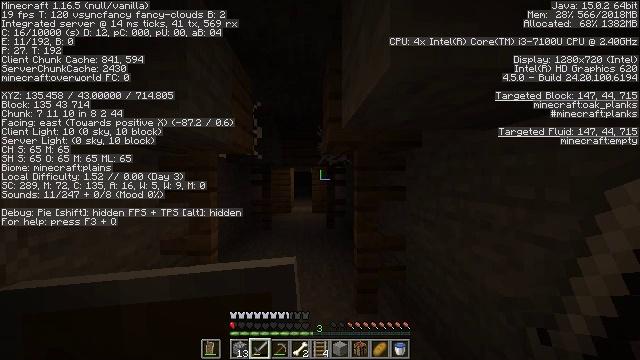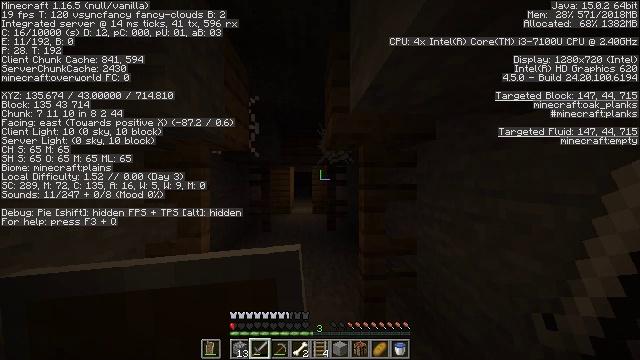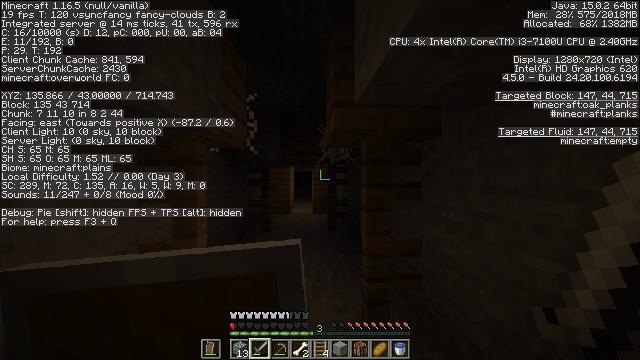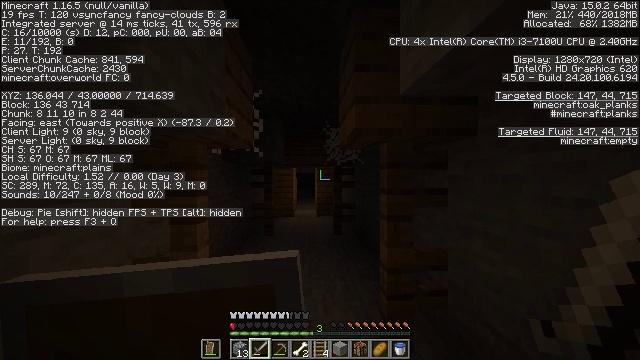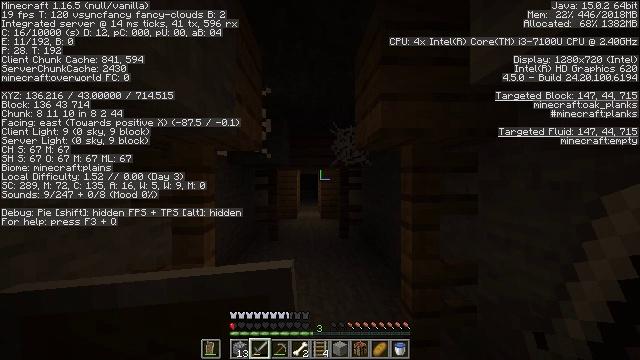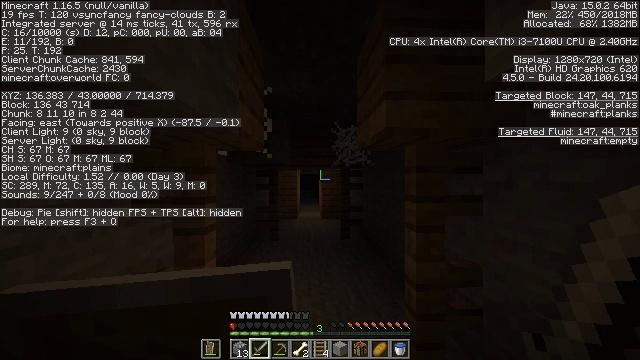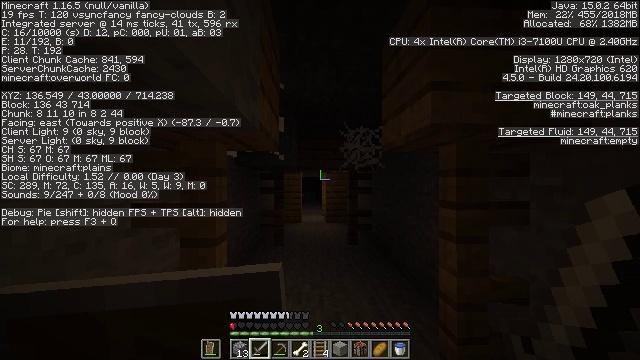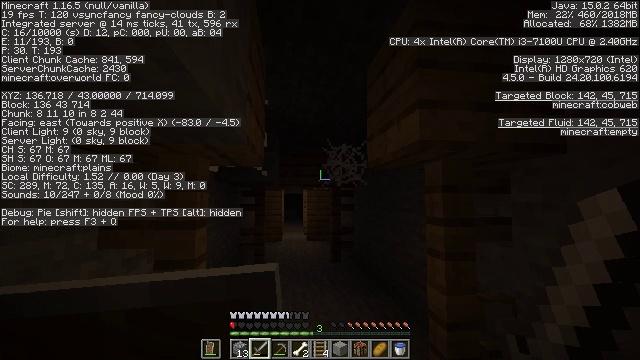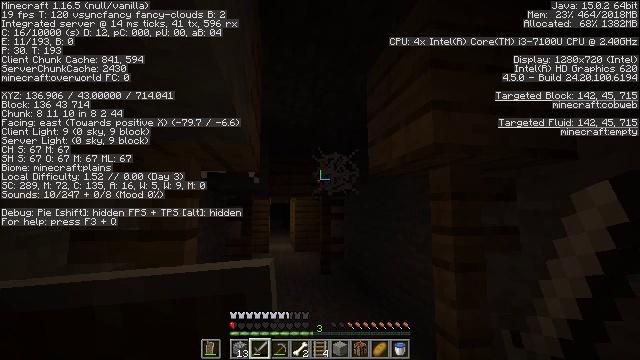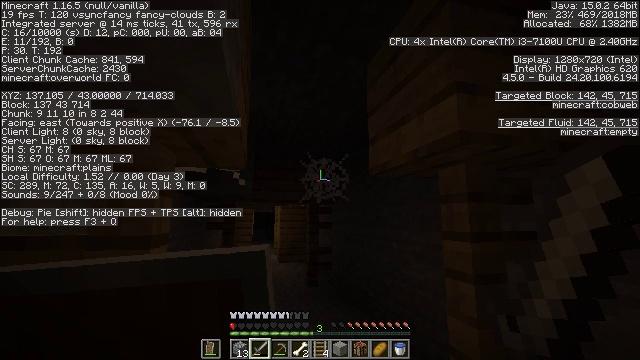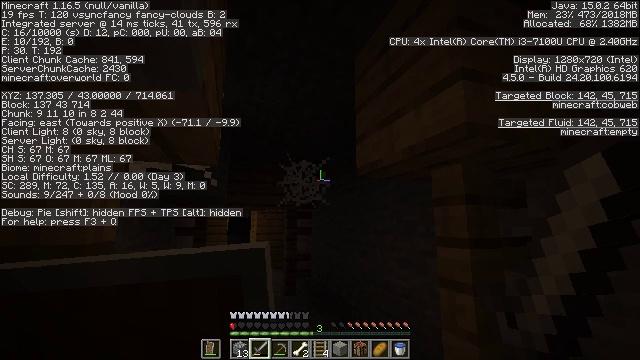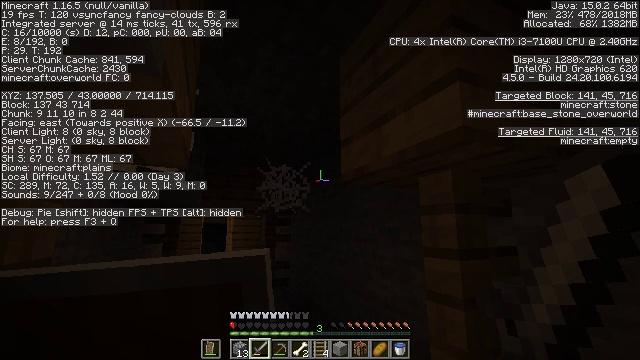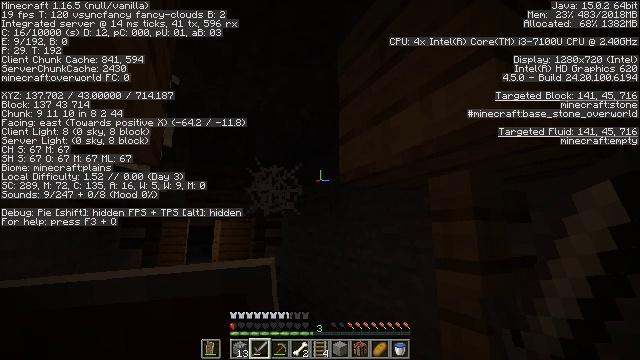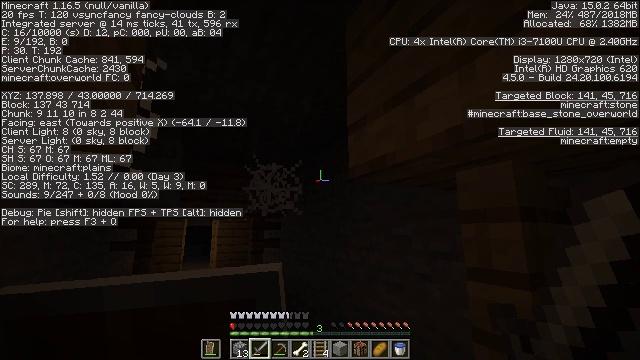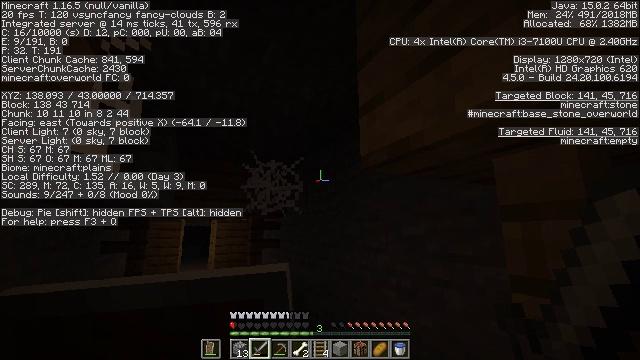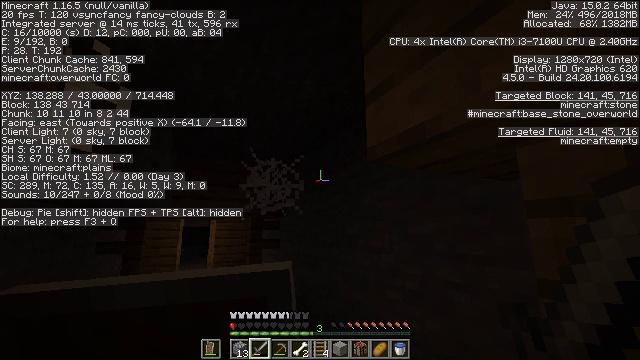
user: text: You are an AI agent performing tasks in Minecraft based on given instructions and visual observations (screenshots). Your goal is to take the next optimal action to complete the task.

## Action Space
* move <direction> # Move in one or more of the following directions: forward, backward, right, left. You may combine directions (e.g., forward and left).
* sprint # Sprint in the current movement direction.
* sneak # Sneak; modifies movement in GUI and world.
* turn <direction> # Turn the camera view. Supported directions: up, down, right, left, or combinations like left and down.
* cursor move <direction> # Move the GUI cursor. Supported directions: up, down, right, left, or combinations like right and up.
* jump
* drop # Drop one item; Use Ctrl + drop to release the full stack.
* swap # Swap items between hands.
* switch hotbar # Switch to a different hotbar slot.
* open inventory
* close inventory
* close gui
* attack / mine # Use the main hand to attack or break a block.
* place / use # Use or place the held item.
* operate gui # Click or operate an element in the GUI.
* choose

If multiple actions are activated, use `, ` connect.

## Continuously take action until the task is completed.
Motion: motion action
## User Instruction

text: Break the cobweb with a sword.
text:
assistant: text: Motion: move forward
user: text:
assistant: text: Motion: move forward and move left
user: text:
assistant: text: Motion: move forward and move left
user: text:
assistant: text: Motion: move forward and move left
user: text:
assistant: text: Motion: move forward and move left
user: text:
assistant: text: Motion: move forward and move left
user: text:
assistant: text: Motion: move forward and move left, turn right and up
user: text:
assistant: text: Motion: move forward, turn right and up
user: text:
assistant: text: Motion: move forward, turn right and up
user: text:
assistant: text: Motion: move forward, turn right and up
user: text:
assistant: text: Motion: move forward, turn right and up
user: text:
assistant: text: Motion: move forward, turn right
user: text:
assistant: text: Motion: move forward
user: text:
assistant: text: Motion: move forward
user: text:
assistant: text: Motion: move forward
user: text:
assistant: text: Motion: move forward, attack / mine
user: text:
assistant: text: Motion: move forward, attack / mine
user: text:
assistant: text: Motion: move forward, turn left and up, attack / mine
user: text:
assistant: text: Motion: attack / mine
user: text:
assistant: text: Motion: attack / mine
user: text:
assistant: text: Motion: attack / mine
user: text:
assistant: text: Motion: attack / mine
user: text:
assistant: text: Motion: attack / mine
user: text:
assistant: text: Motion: attack / mine
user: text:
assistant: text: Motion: move forward, attack / mine
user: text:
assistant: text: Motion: move forward, turn left, attack / mine
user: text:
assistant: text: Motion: move forward, attack / mine
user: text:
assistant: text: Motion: move forward, attack / mine
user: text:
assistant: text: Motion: move forward, attack / mine
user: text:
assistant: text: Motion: move forward, attack / mine